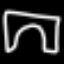
Label: pants